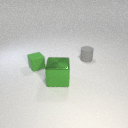
small gray rubber cylinder to the right of small green rubber cube